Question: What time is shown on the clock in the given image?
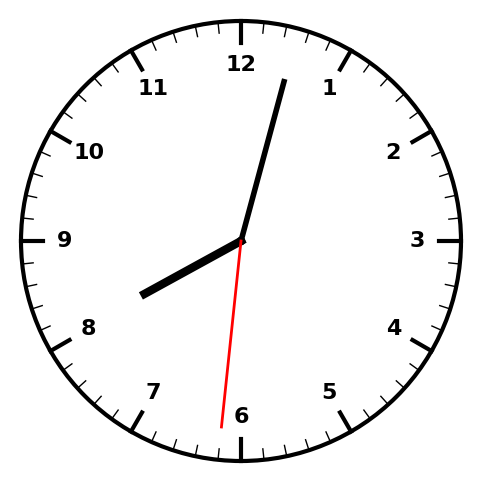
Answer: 08:02:31